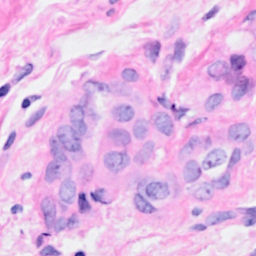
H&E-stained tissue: Breast